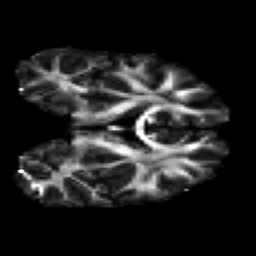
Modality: FA
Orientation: coronal
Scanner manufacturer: ge
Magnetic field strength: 3 T
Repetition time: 7.98 s
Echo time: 0.0701 s